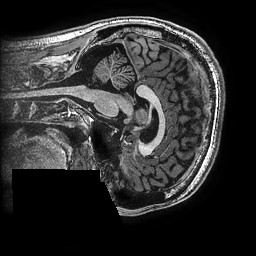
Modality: T1w
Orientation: sagittal
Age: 27
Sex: male
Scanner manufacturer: ge
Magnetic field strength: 3 T
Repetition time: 0.007672 s
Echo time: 0.00348 s